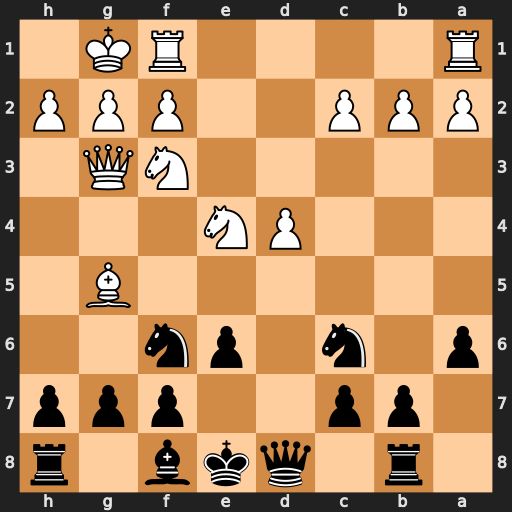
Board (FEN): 1r1qkb1r/1pp2ppp/p1n1pn2/6B1/3PN3/5NQ1/PPP2PPP/R4RK1
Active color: b
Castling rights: k
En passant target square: -
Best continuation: Nxe4 Bxd8 Nxg3